Question: in this case I accidentally made a wrong database username or password, my goal here is how to generate an error in the form of JSON data and open in the form of a PHP warning or error like my picture

'''
// Here's my PHP Code
if (!empty($_POST)){
$test_conn = new mysqli('localhost' , $_POST['db_user'] , $_POST['db_pass']);
$conn = new mysqli('localhost' , $_POST['db_user'] , $_POST['db_pass'] , $_POST['db_name']);
if ($test_conn->connect_error){
$response = array('status' => 0 , 'message' => "Failed Connect to Databases");
print_r(json_encode($response));
}else{
// The Code When Username and Password is Correct
}
}
'''
here I know that the username or password is wrong, but I am confused how to only display the json data in the image at the bottom and not display the php warning
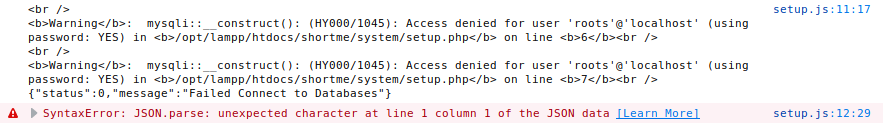
Answer: You have to suppress the php error reporting in order to use your own check of 'connect_error'. The <URL> like this:
'''
$test_conn = @new mysqli( ... )
'''
This will only suppress errors caused by a faulty instantiation of the mysqli object. It should be clear that you then have to handle these errors yourself (as you already do). All other errors still could cause your php script to stop and not to return any JSON string to the AJAX function that called the script.
As @Victor correctly pointed out in his answer you could disable all errors for the script (or parts of it) by setting 'error_reporting(0)' at the beginning at the script. In that case you wouldn't have to check other possible errors, e.g. if the db credentials in the '$_POST' array are not set or empty.
As @Ben mentioned in his comments you could also make mysqli throw exceptions to avoid fatal errors by setting 'mysqli_report(MYSQLI_REPORT_STRICT)'. This would also be a feasible solution for your problem.
As a general consideration you should make these settings in your php.ini:
'''
display_errors = Off
error_log = syslog
'''
This prevents error message from being exposed to the www (security) while making them available for developers in '/var/log/syslog' (maintainability).